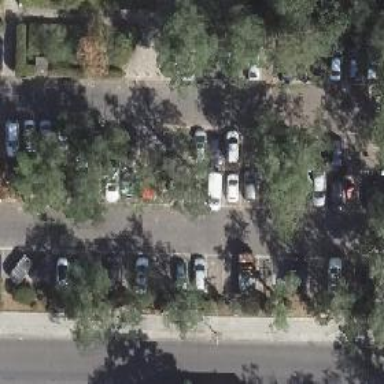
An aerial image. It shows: Parking area surfaced with paving stones.